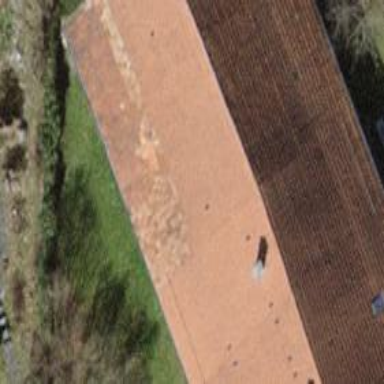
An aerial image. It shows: Gabled roof farm building.